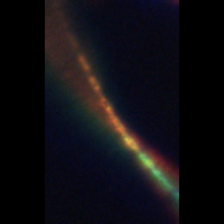
Taxon: Psuedo-nitzschia
Group: Diatoms